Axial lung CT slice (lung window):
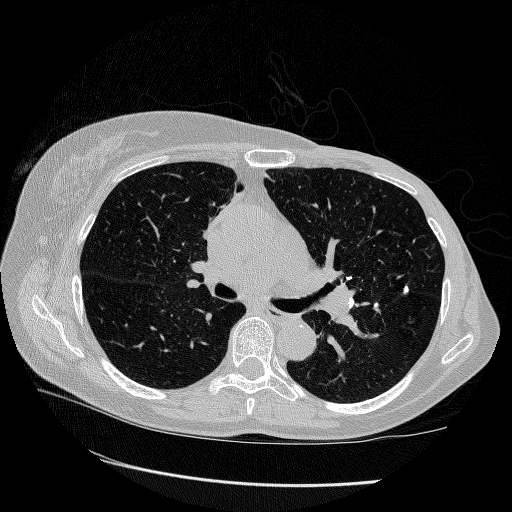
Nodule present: yes
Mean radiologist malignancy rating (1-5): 1.75